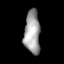
Tissue: lung
Cell type: Epithelial cells
Senescence score: 0.243
Nuclear area (px): 670
Mean DAPI intensity: 160.175